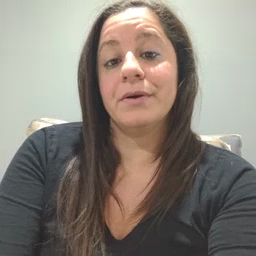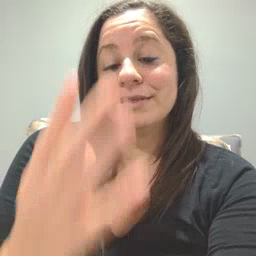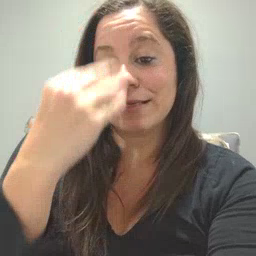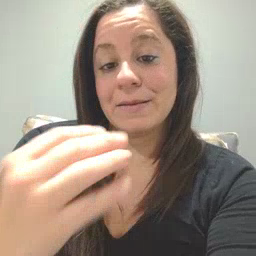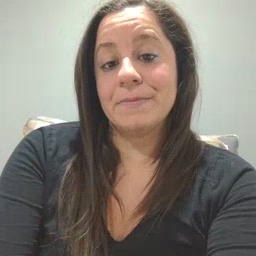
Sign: sleep